Point out the variations between the two images.
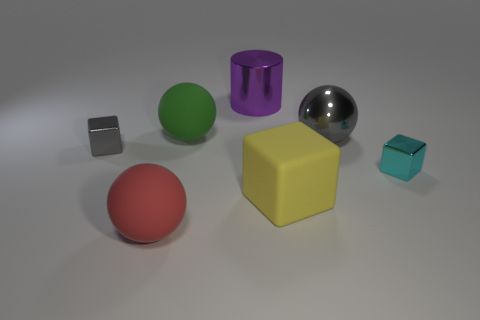
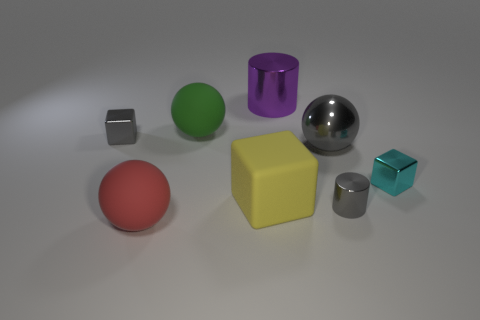
the small metallic cylinder has been newly placed
the gray metal cylinder has been newly placed
the gray shiny cylinder has been newly placed
the tiny gray metallic cylinder that is right of the yellow rubber block has been added
the small gray shiny cylinder to the right of the big gray metal object has been newly placed
the tiny gray metallic cylinder that is to the right of the big yellow rubber cube has been added
the tiny gray metallic cylinder that is in front of the green matte object has appeared